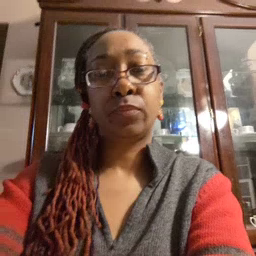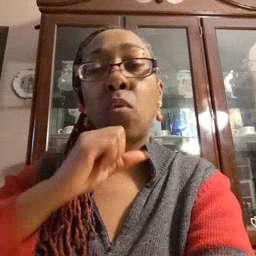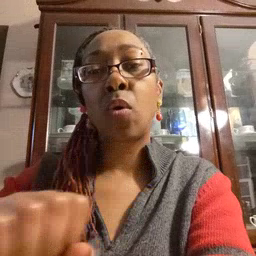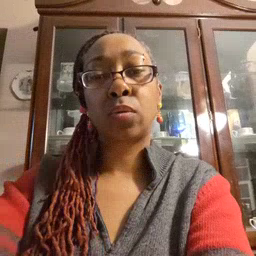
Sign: old